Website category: movie
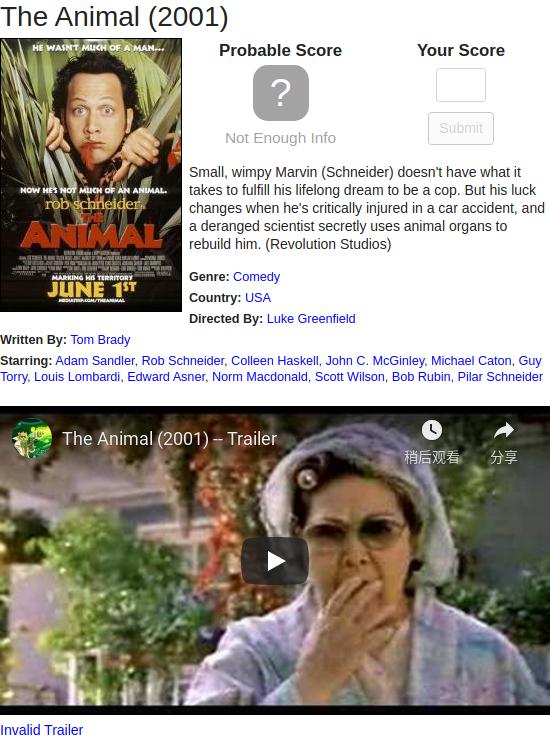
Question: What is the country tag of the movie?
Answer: USA

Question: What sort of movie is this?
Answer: Comedy

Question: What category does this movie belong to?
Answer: Comedy

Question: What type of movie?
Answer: Comedy

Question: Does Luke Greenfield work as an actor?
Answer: no

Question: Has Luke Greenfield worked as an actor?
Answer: no

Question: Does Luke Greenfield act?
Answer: no

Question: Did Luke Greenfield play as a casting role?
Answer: no

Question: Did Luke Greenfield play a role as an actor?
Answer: no

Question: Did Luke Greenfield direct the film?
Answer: yes

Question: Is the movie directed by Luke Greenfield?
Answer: yes

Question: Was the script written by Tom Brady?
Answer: yes

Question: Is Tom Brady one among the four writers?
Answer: yes

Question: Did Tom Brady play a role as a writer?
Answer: yes

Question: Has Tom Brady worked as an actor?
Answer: no

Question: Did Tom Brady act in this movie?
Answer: no

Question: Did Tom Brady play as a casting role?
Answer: no

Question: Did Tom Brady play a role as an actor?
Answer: no

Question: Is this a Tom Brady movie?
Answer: no

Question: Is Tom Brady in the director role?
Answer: no

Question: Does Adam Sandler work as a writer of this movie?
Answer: no

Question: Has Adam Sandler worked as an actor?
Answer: yes

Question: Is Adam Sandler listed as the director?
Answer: no

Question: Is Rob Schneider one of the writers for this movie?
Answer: no

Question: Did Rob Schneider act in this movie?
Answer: yes

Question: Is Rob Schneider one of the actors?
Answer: yes

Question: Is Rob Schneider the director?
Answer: no

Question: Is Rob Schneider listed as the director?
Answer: no

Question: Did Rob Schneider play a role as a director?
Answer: no

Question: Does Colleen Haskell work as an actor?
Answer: yes

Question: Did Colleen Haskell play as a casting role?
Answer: yes

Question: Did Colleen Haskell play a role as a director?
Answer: no

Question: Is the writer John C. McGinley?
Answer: no

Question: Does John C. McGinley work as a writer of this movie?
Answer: no

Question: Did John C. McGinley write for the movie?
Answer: no

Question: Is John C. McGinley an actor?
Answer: yes

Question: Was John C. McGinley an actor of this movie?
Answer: yes

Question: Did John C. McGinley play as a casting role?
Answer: yes

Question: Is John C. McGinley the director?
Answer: no

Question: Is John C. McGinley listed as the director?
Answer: no

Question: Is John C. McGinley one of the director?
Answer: no

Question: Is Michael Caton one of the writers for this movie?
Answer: no

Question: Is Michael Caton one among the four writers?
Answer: no

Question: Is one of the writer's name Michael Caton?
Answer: no

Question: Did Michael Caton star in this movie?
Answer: yes

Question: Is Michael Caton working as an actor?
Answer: yes

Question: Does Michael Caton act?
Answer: yes

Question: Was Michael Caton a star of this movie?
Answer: yes

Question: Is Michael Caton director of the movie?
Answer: no

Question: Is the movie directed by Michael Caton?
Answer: no

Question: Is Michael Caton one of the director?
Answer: no

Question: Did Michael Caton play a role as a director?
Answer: no

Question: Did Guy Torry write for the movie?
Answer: no

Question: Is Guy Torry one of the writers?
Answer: no

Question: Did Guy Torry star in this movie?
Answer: yes

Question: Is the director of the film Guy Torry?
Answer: no

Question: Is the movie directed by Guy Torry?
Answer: no

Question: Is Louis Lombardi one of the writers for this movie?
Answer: no

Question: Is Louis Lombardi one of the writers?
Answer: no

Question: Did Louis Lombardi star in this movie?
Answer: yes

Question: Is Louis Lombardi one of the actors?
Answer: yes

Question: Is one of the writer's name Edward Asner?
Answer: no

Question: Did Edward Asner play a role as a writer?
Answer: no

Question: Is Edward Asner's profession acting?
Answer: yes